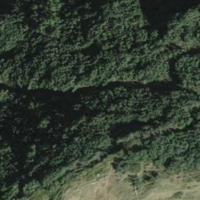
EUNIS habitat code: 31
Species observed at this site:
Rhodiola rosea
Colias palaeno